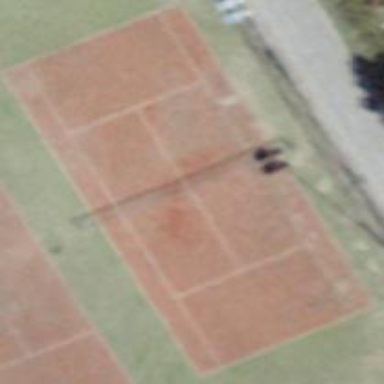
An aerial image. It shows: Tennis court in leisure pitch.